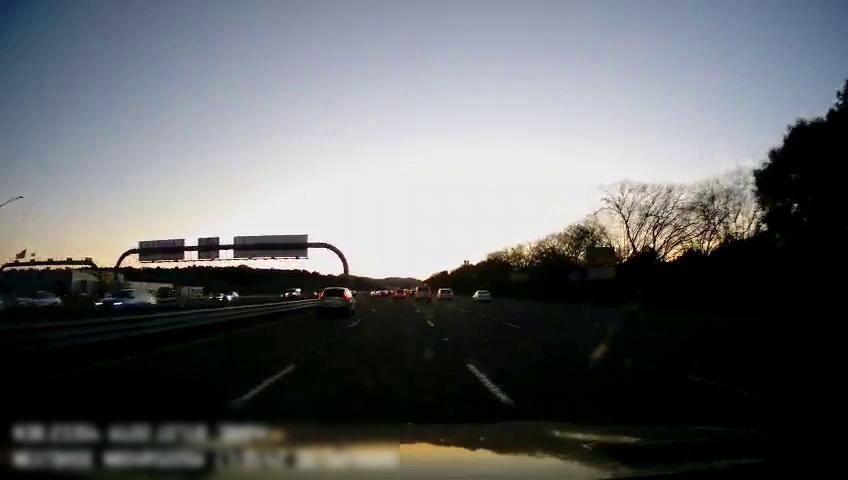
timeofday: Dusk/Dawn/Twilight
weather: Sunny
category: Drivable Space
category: Vehicles | Car
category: Vehicles | Car
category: Vehicles | Van
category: Vehicles | Car
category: Vehicles | SUV
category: Vehicles | Car
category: Vehicles | Van
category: Vehicles | SUV
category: Lanes | Alternate Lane
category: Lanes | Current Lane
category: Lanes | Current Lane
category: Lanes | Alternate Lane
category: Lanes | Alternate Lane